Question: '''
/(([$]*)([A-Z]{1,3})([$]*)([0-9]{1,5}))/gi
'''

<URL>
This is for pulling cell refs out of spreadsheet formulas and checking to see if the formula contains an absolute ref. The problem is that it's matching an invalid cell, the last one here:
'''
a1
$a1
$A$5
A5*4
A20+45
A34/A$23
A1*6
A1*A45
$AAA11
AAA33
AA33:A33
$AAAAA44 // <-- not a valid cell!
'''
It's matching the AAA44 in $AAAAA44, but it shouldn't. All the rest of the capture groups etc are working correctly -- each of those rows but the last one are correctly grabbing 1 or more cell refs. A negative lookahead seems like the right way to go, but after mucking with it for a good long while I must admit to being stuck.
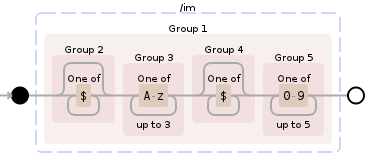
Answer: If you can't match for '^...$' then you may still be able to introduce some '' matching
'''
/foobar/.test('foobar'); // false
/foo\d/.test('foo1'); // false
/foo.\d/.test('foo+1'); // true
'''
So your would look like (I left in your capture groups)
'''
var re = /(?:|^)((\$?)([a-z]{1,3})(\$?)(\d{1,5}))(?:|$)/i;
re.test('$AAAAA44'); // false
re.test('$AAA44'); // true
'''

<URL>